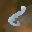
Label: 8